Aerial crown-view tile of a tropical tree (Barro Colorado Island, Panama), acquired 20241112:
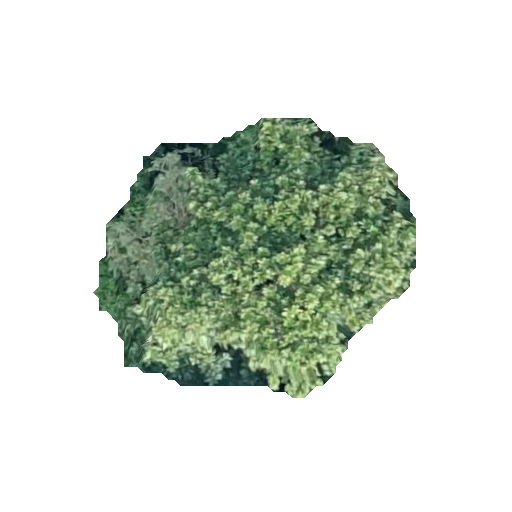
Species: Anacardium excelsum
GBIF accepted scientific name: Anacardium excelsum
Crown area: 102.555 m²